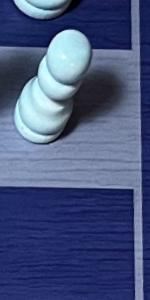
Label: Empty